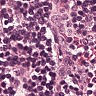
Metastatic tissue present: no